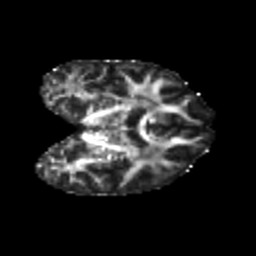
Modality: FA
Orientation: coronal
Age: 25
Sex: female
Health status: healthy
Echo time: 0.074 s